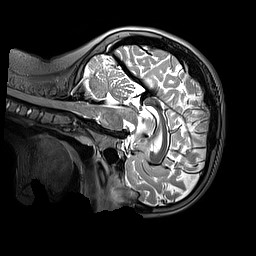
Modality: T2w
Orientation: sagittal
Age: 10
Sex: female
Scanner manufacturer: siemens
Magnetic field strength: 3 T
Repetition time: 3.2 s
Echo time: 0.408 s